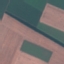
Land use / land cover: AnnualCrop